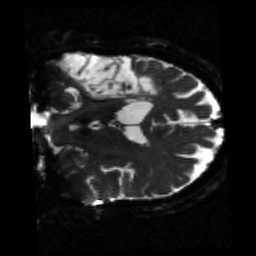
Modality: sbref
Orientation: coronal
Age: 61
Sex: male
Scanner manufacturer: siemens
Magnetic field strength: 3 T
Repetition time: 5.25 s
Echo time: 0.08 s